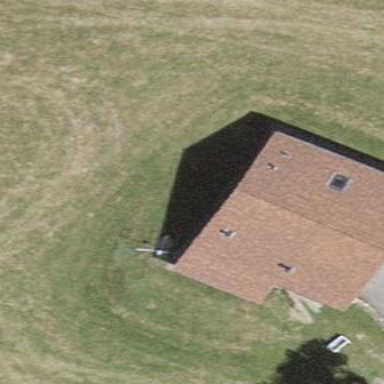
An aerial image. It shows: Simple house.